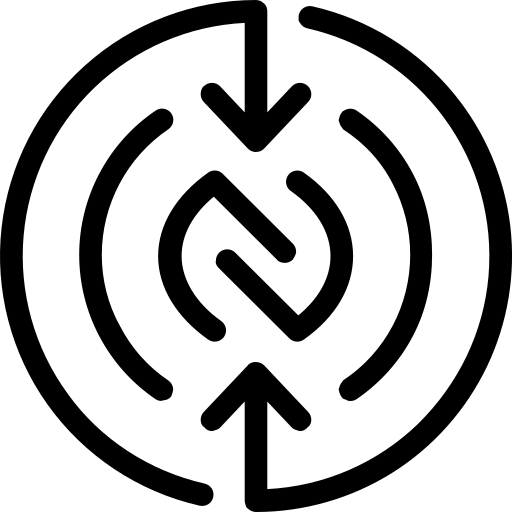
Tags: icon, FontAwesome, fa-icon, brand, nfc, directional